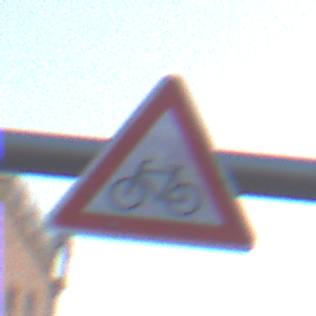
Verkehrszeichen: RadverkehrRechts
Umgebung: Outdoor, Urban
Tageszeit: SunriseSunset
Wetter: Clear
Licht: Natural
Jahreszeit: NotSpecified
Kontrast: MediumContrast